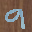
Label: 9